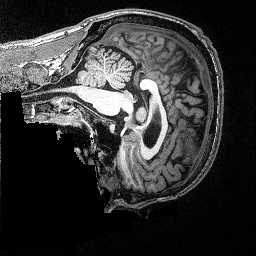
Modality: T1w
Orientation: sagittal
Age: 40
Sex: male
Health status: ill
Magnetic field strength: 3 T
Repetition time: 2.53 s
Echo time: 0.00331 s